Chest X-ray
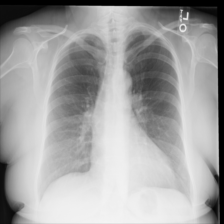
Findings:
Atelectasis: negative
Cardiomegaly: negative
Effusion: negative
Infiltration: negative
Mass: negative
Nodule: negative
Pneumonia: negative
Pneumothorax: negative
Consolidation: negative
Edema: negative
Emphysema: negative
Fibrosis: negative
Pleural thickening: negative
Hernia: negative